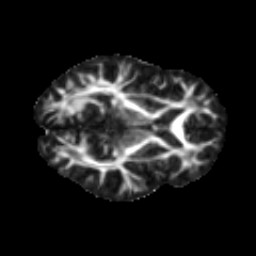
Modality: FA
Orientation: axial
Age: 16
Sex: male
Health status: ill
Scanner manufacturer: ge
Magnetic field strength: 3 T
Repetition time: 6.752 s
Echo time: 0.079 s